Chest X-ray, PA view. Patient: 34 years old, sex F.
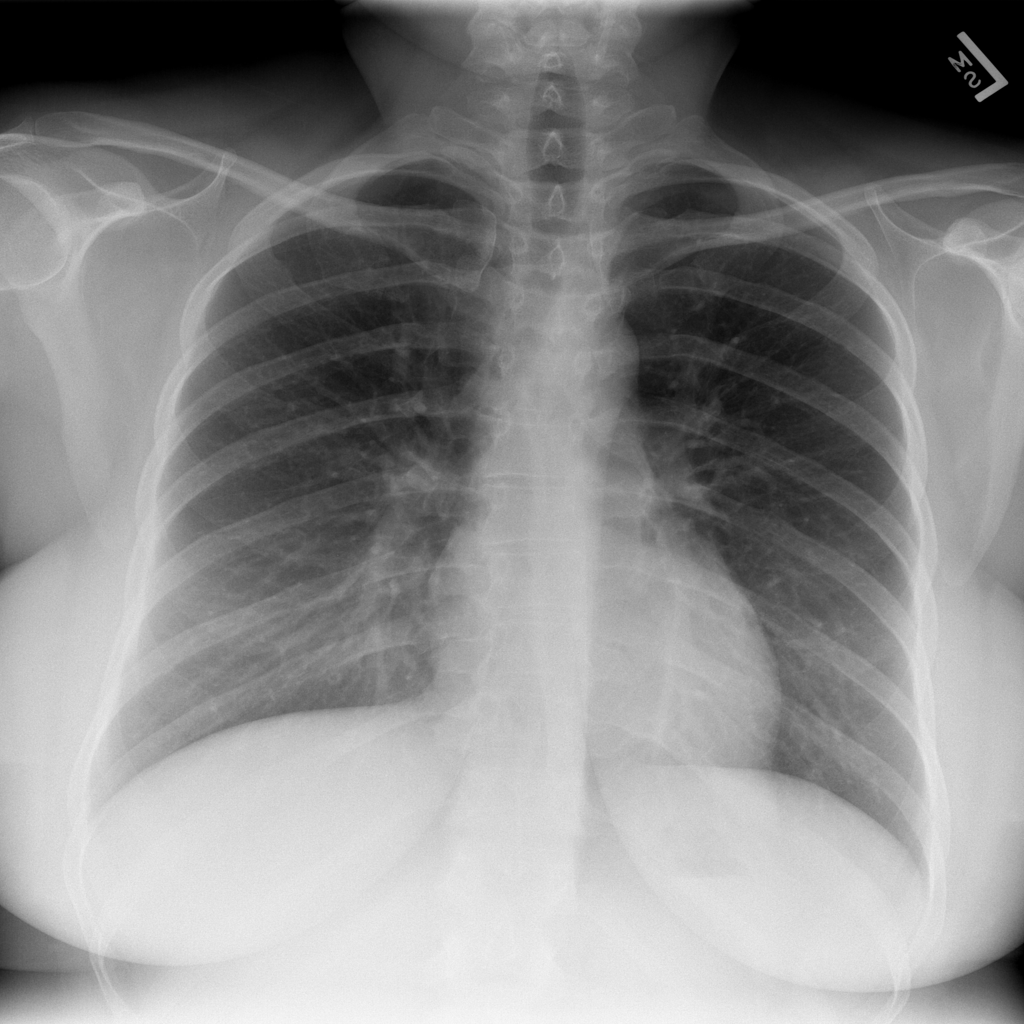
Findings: No Finding